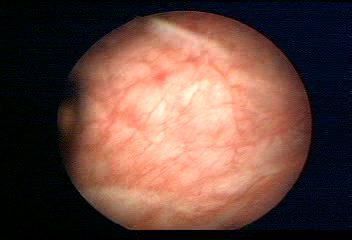
Modality: WLC
Class: Normal mucosa
Bladder cancer association: No